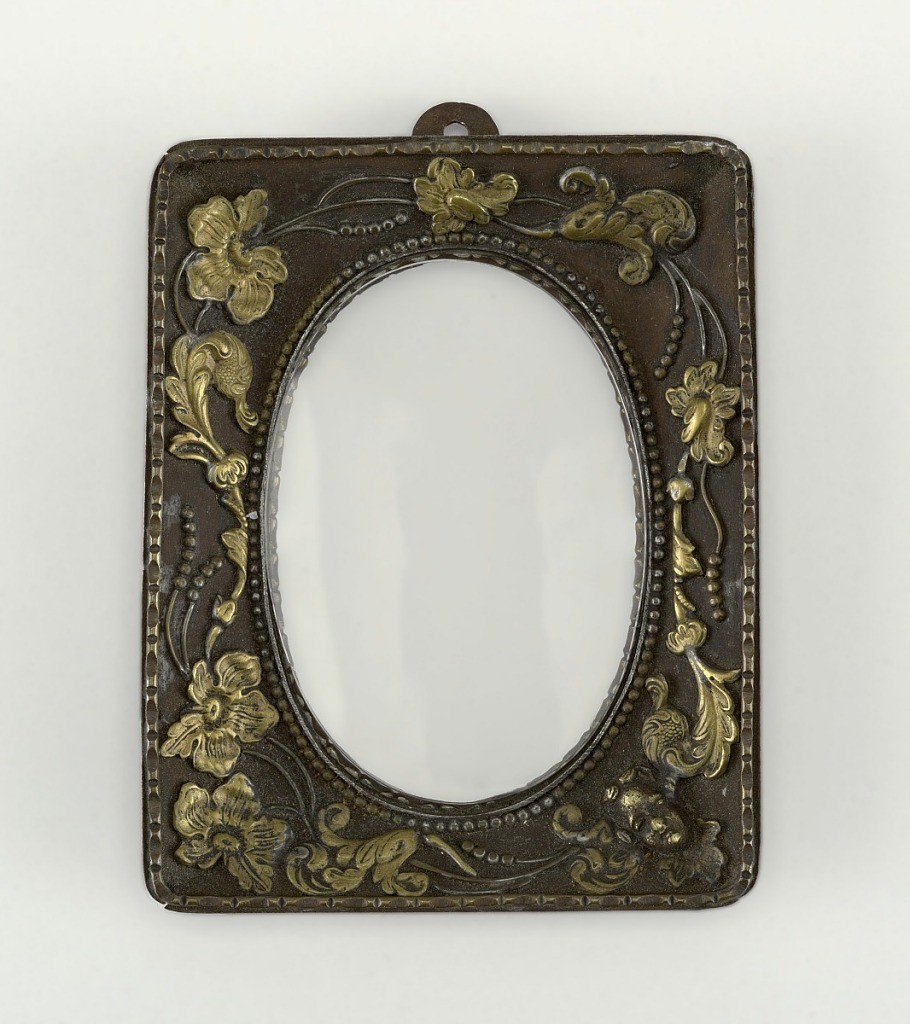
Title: Frame
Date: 19th century
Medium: Cast and chased, patinated, and silvered brass and bronze with glass
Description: Rectangular form with cast scrolling floral and foliate decoration, and cherub mask in lower right corner, all surrounding beaded oval opening; glass panel in opening. Reverse with hanging-ring in top, center.